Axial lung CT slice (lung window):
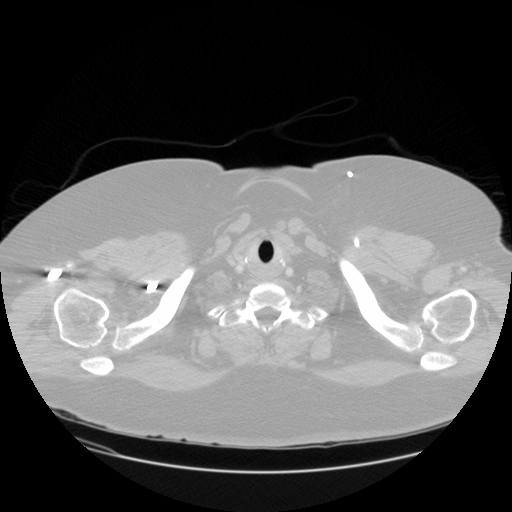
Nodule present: no